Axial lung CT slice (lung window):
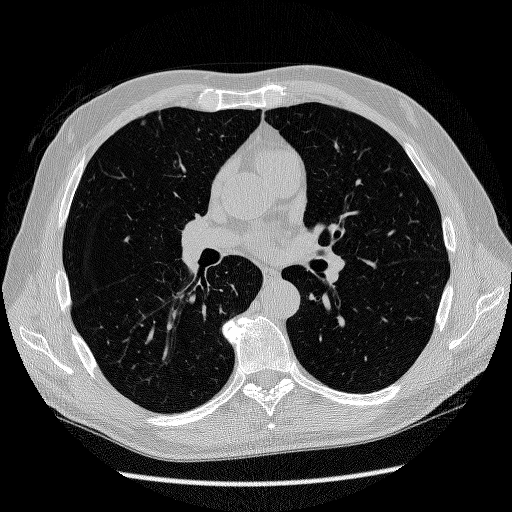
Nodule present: no